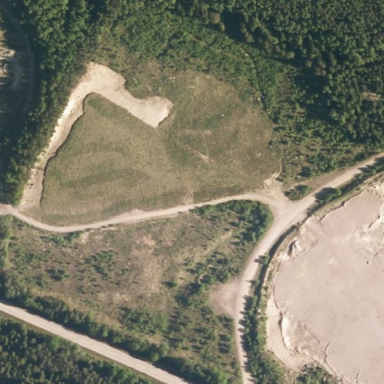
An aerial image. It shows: Quarry with gravel as the main resource.